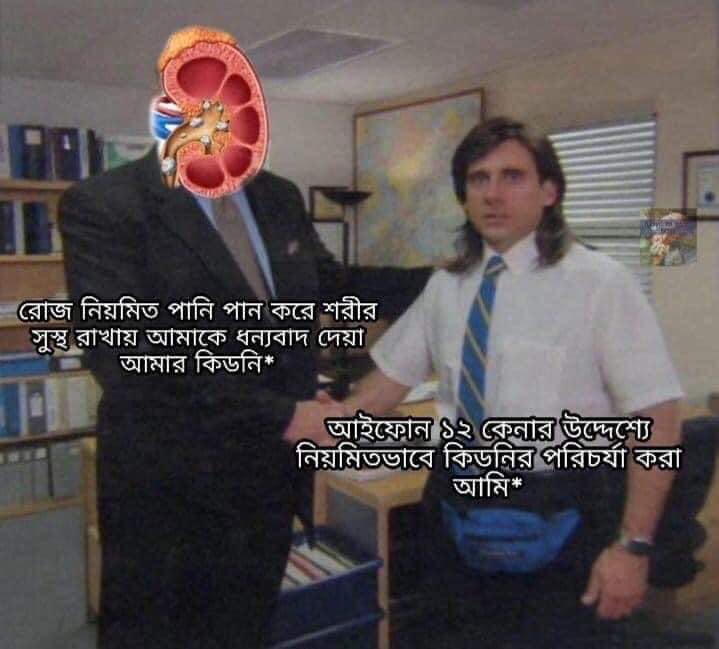
Text: রোজ নিয়মিত পানি পান করে শরীর সুস্থ রাখায় আমাকে ধন্যবাদ দেয়া আমার কিডনি* আইফোন ১২ কেনার উদ্দেশ্যে নিয়মিতভাবে কিডনির পরিচর্যা করা আমি*
Label: Non Hate